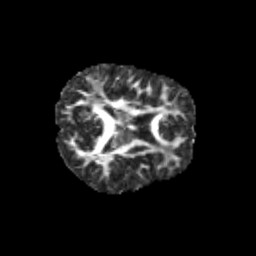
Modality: FA
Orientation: axial
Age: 9
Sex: female
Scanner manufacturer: siemens
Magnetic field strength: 3 T
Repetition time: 3.8 s
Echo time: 0.07 s